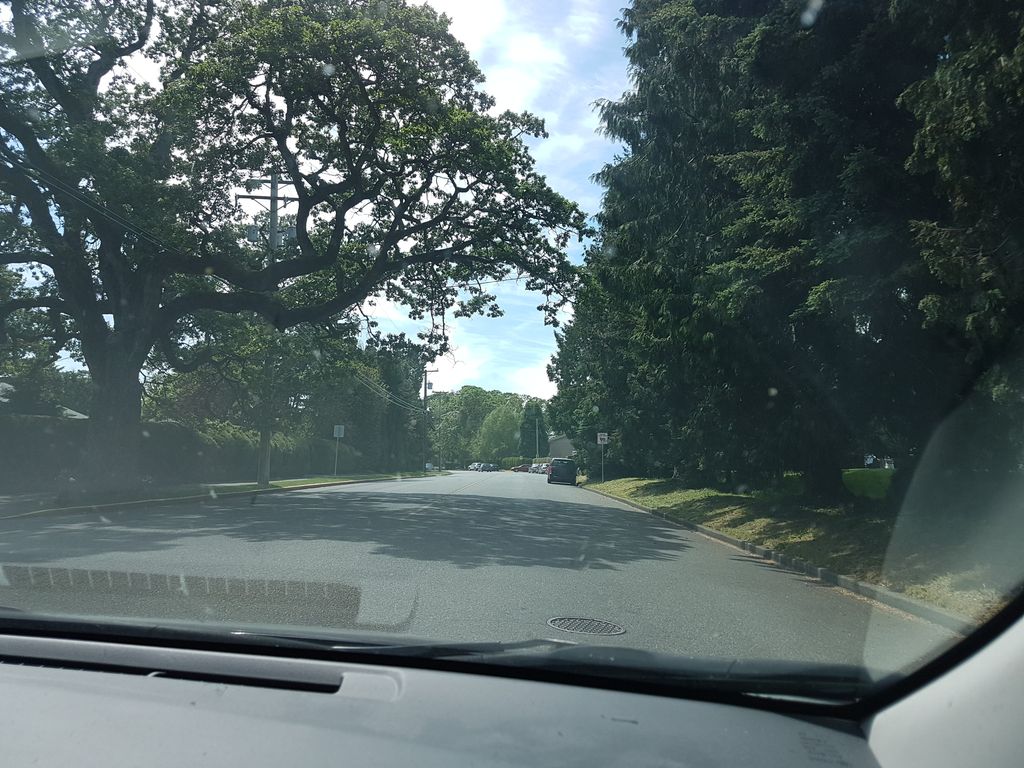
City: victoria